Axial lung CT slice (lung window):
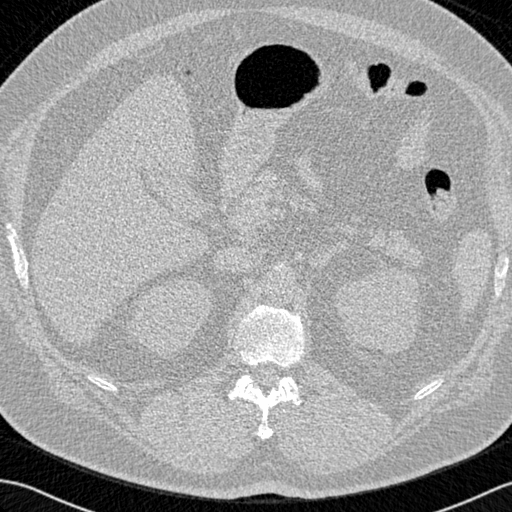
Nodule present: no